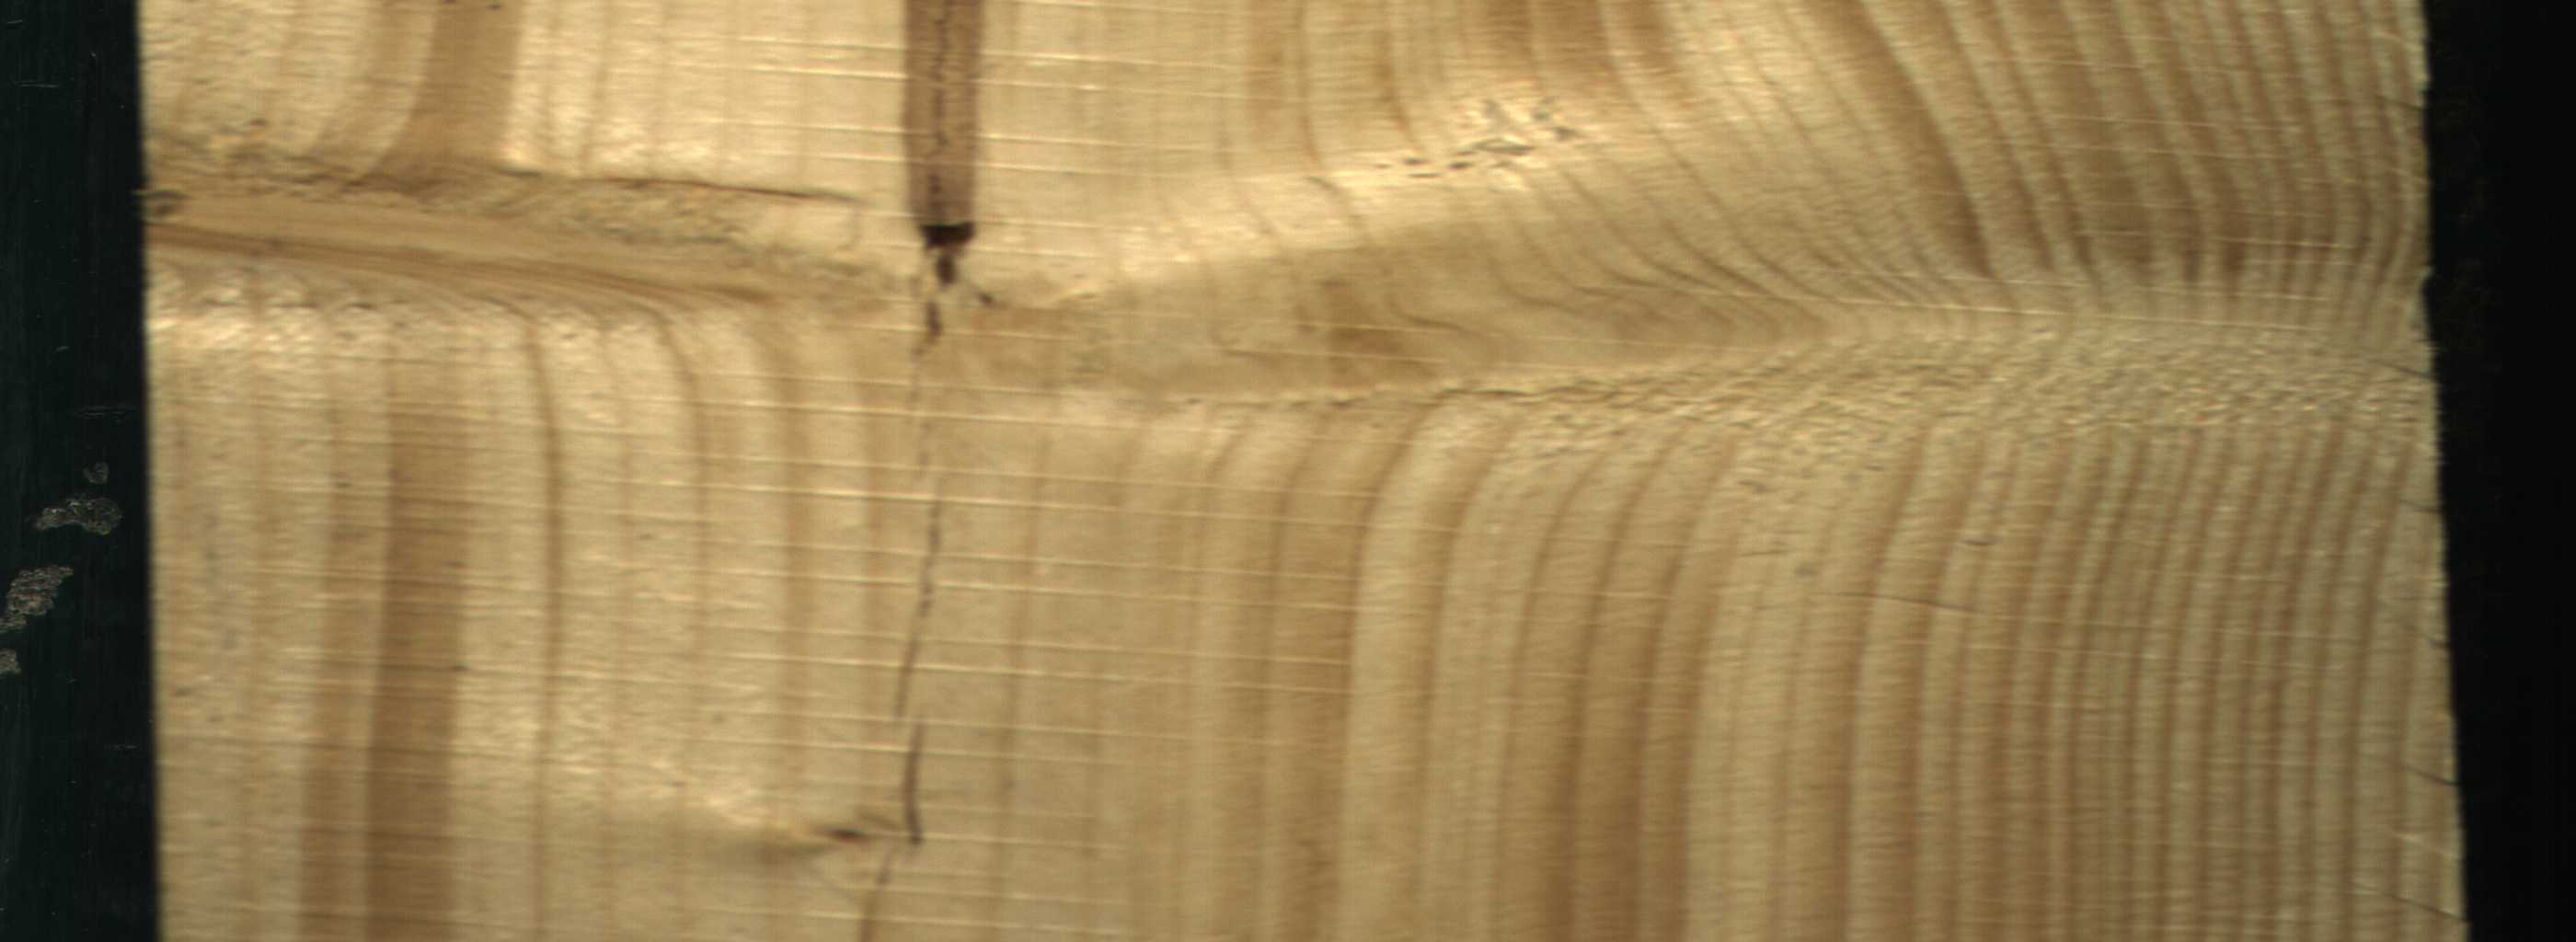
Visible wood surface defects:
Marrow
Quartzity
Quartzity
Crack
Crack
Live_Knot
Live_Knot